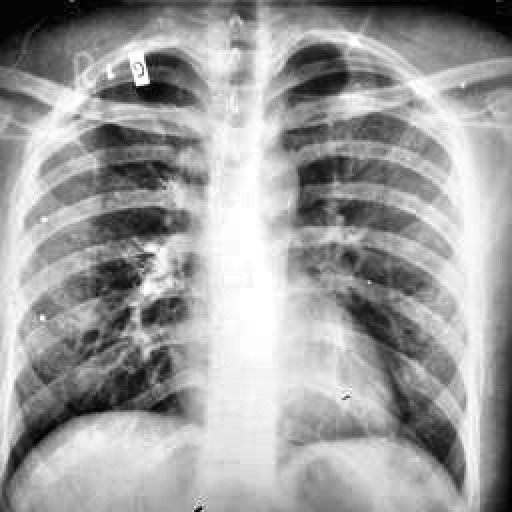
Finding: TUBERCULOSIS